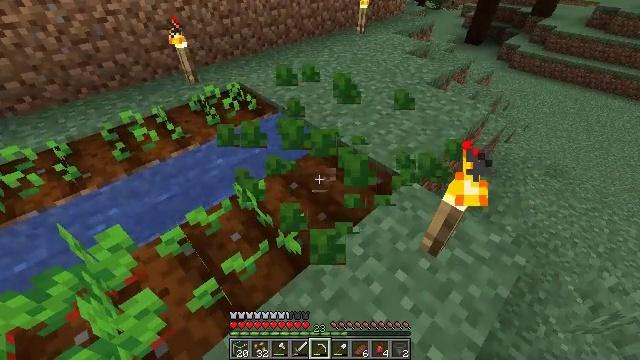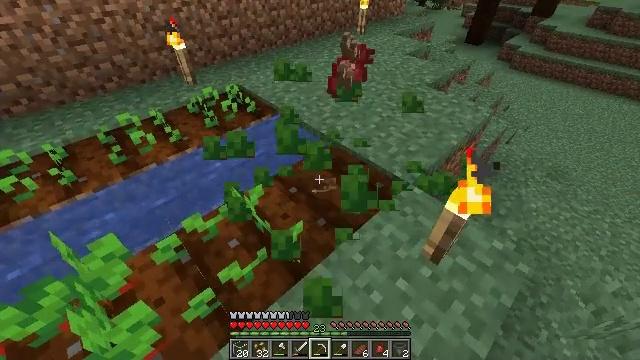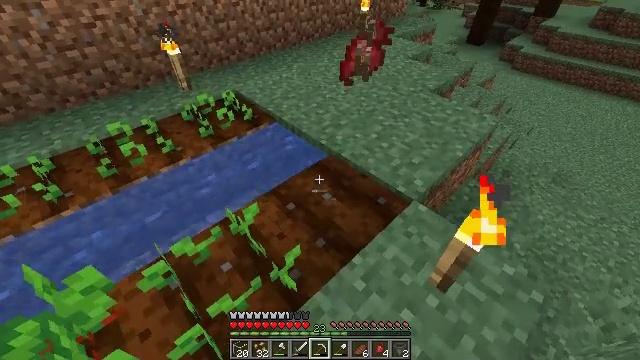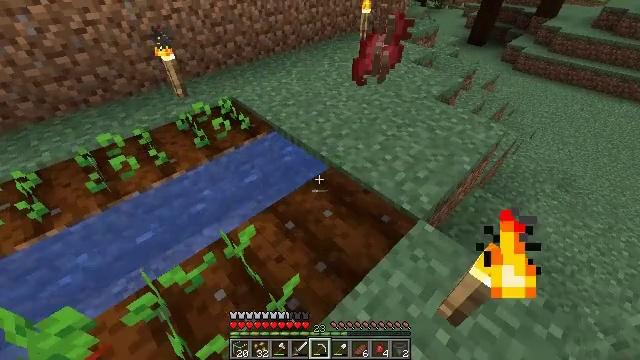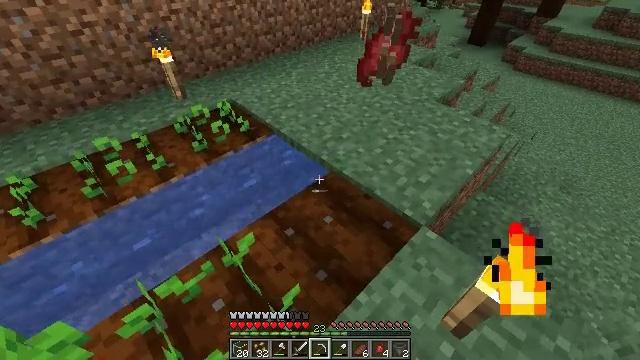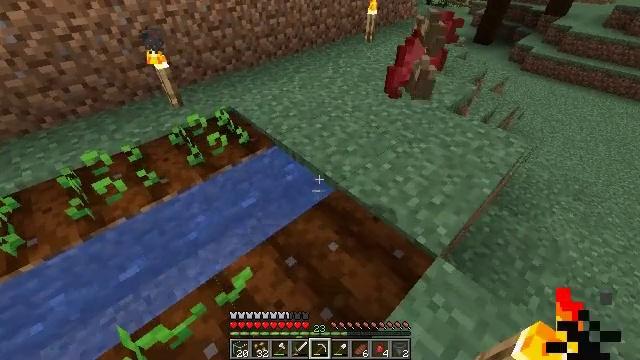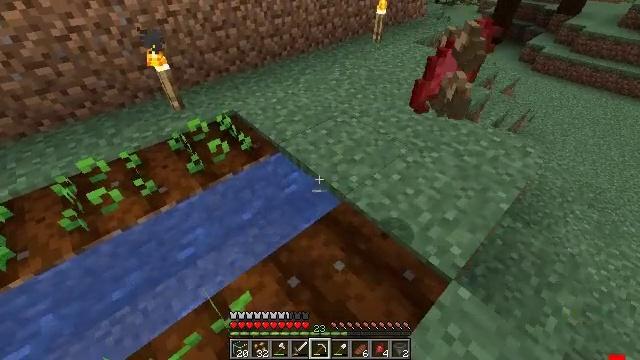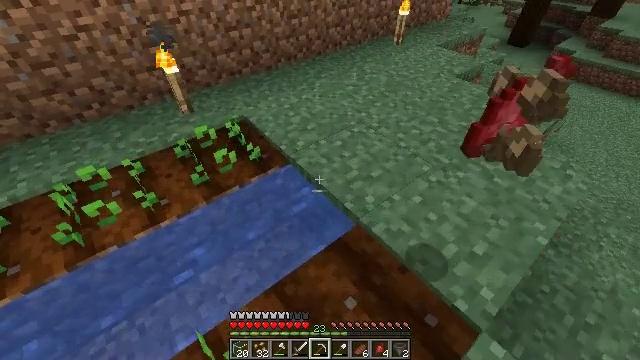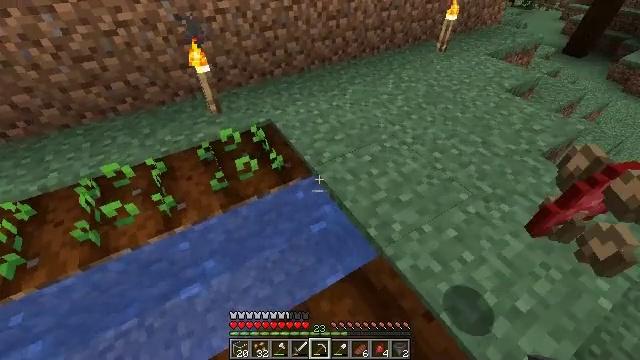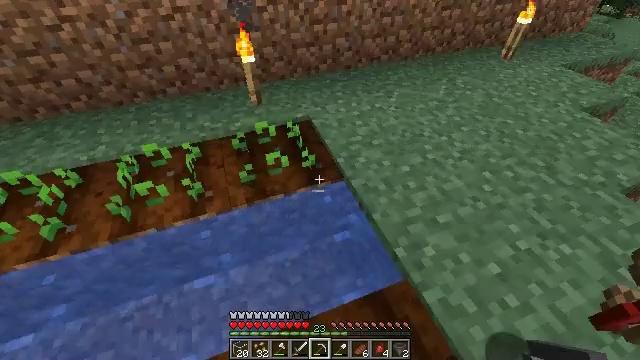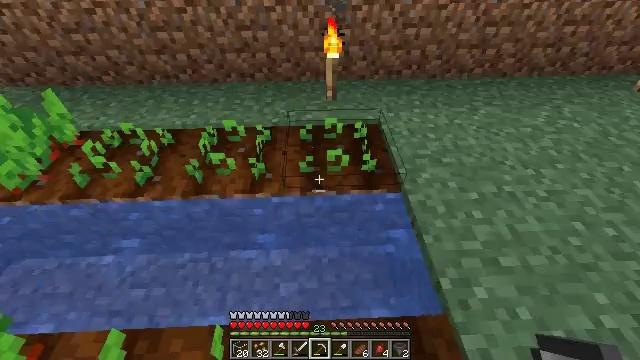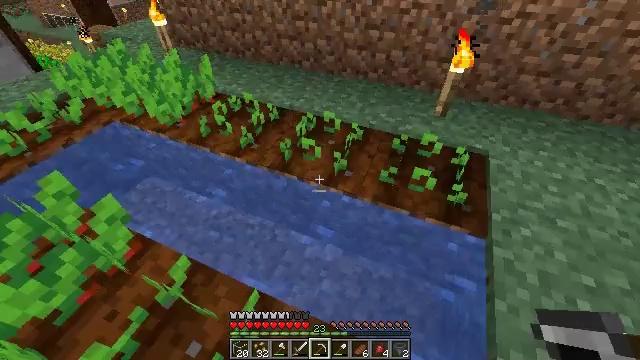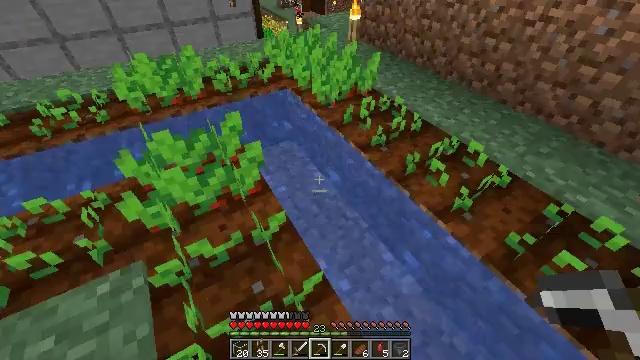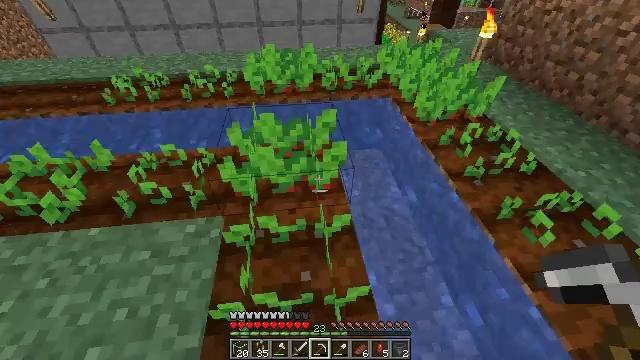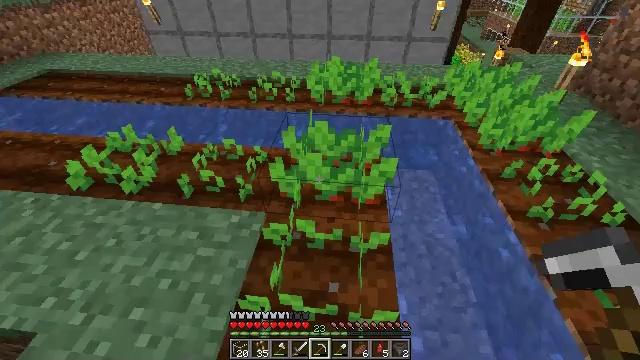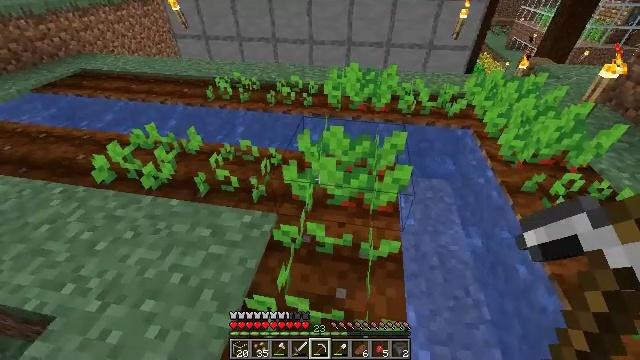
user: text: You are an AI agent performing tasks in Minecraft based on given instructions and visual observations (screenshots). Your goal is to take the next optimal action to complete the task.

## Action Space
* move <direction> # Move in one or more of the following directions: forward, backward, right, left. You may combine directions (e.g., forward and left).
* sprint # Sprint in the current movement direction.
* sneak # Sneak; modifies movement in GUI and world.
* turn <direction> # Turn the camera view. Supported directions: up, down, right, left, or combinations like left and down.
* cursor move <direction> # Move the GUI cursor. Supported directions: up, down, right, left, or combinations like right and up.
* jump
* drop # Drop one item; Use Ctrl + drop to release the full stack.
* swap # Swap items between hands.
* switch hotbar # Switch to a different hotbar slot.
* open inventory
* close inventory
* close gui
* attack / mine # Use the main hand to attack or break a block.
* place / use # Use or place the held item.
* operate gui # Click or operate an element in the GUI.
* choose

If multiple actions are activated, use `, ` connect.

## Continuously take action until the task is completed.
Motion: motion action
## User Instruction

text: Pull up beetroots from the soil.
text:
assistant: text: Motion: move forward
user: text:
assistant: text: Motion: move forward
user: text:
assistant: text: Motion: move forward
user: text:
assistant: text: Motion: move forward
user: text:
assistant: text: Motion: move forward
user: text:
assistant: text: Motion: move forward, turn left
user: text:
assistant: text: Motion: move forward, turn left
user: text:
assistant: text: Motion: move forward, turn left
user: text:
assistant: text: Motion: turn left
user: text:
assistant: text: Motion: turn left
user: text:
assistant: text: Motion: turn left
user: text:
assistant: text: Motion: turn left
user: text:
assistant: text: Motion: turn left and up
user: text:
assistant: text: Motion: turn left and up
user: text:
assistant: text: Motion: turn left and up
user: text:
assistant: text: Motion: no_op
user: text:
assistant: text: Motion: no_op
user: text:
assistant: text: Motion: no_op
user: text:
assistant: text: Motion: no_op
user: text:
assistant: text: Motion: move forward
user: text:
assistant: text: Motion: move forward
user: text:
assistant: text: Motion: move forward
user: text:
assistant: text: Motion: turn right and down
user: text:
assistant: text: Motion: turn right and down
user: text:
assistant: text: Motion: turn right and down
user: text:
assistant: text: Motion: turn right and down
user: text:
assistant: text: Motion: turn right and down
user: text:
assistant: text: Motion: no_op
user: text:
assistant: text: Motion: no_op
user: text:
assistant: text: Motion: no_op